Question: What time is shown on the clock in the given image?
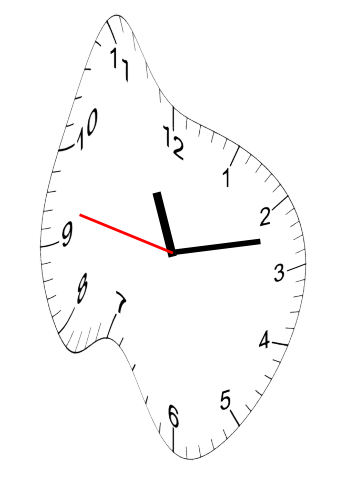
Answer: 11:12:47